Question: I have a csv file which named dataset1.csv and it contains header with 3 variables att1 (character), att2 and att3 (numeric data).
I tried following code
'''
filename test 'C:\Users\<PHONE>\Desktop\Practice\SAS\Dataset';
data dataset1;
infile test(dataset1.csv) dsd delimiter=',';
input att1 $ att2 att3;
run;
'''

My desired output is to ignore first row
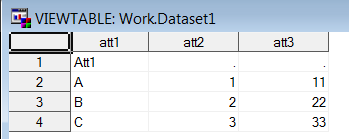
Answer: Use 'firstobs' option in 'infile' statement, which would make sure you read the data from second row
<URL>
'''
data dataset1;
infile test(dataset1.csv) dsd delimiter=',' firstobs=2;
input att1 $ att2 att3;
run;
'''